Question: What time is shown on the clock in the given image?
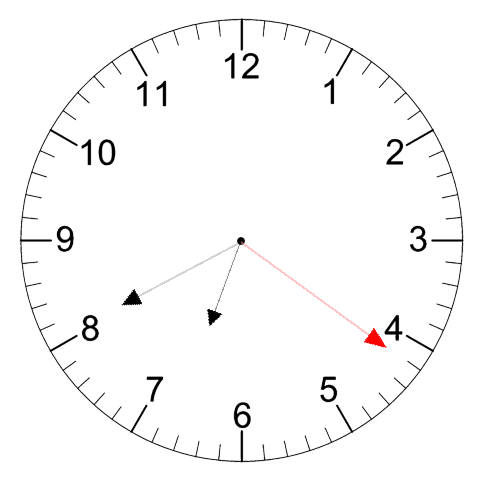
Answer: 06:40:21